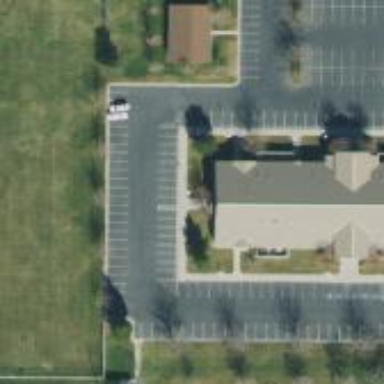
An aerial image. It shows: Parking area.